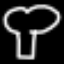
Label: mushroom